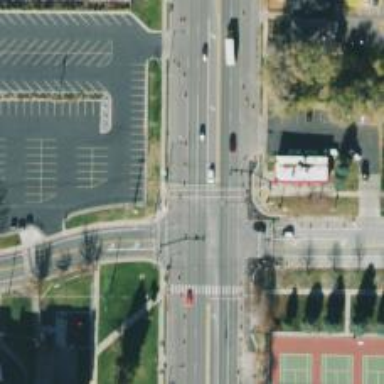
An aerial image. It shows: Crossing with line markings on the road.